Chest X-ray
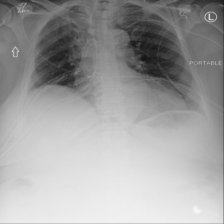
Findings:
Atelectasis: negative
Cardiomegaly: negative
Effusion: negative
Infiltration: negative
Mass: negative
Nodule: negative
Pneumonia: negative
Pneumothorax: positive
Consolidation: negative
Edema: negative
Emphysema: negative
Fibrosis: negative
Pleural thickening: negative
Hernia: negative